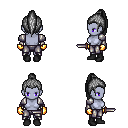
a pixel art fantasy rpg character, female body template, dark elf, purple skin, steel arm armor, metal pants, gray long topknot hairstyle, gold gloves, black shoes, dagger, four views (front, back, left, right), 2x2 character sprite sheet, small pixel art, hard edges, no anti-aliasing